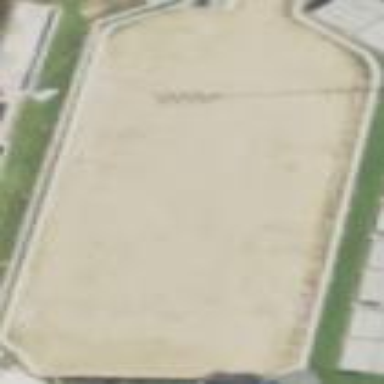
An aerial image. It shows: Equestrian pitch for leisure land sports.